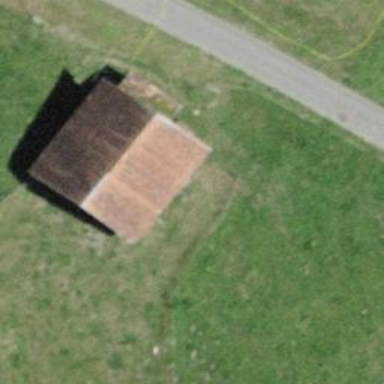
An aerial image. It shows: Rural barn.